Field crop: maize
Growth stage: 2
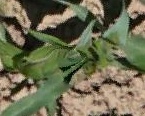
Species: maize